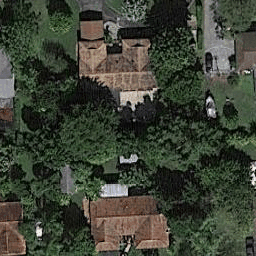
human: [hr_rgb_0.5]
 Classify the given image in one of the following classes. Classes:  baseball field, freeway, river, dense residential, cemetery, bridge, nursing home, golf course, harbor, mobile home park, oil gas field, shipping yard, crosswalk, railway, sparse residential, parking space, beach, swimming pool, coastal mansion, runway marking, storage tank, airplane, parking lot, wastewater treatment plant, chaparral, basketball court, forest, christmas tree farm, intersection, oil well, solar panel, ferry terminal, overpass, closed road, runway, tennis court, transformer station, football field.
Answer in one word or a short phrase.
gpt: sparse residential